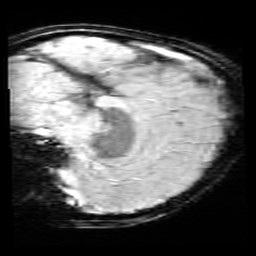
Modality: SWI
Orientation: sagittal
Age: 11
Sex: male
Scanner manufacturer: siemens
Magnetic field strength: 3 T
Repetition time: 0.027 s
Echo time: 0.02 s